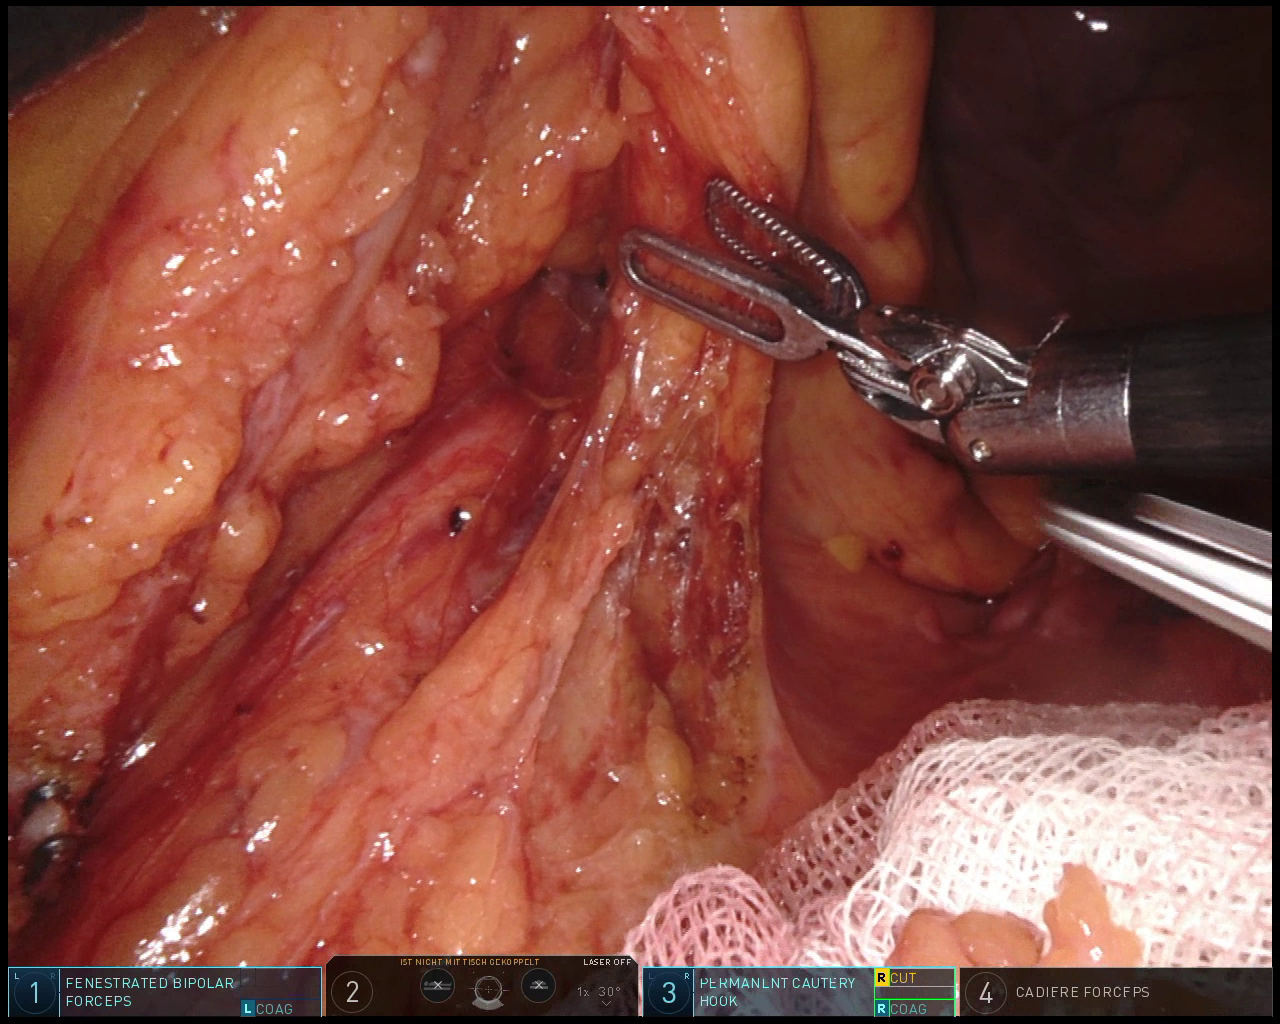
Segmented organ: ureter
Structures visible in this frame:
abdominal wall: no
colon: no
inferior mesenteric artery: no
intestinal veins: no
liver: no
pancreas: no
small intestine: no
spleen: no
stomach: no
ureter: yes
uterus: no
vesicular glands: no